Question: I am building windows phone 8 Html 5 application, since my computer does not have capability to show emulator I am testing on real device.
My code is like below, when I launch my application, I do not see anything about banner, however I cannot tap on the place where ad is coming (For example I cannot click top header of browser because I know banner is there but totally transparent - not visible)
Is there any idea why it is happening?
'''
<Grid x:Name="LayoutRoot" Background="Transparent">
<phone:WebBrowser x:Name="Browser"
HorizontalAlignment="Stretch"
VerticalAlignment="Stretch"
Loaded="Browser_Loaded"
NavigationFailed="Browser_NavigationFailed" />
<UI:AdControl ApplicationId="test_client"
AdUnitId="Image480_80" Margin="0,0,10,600" />
</Grid>
'''

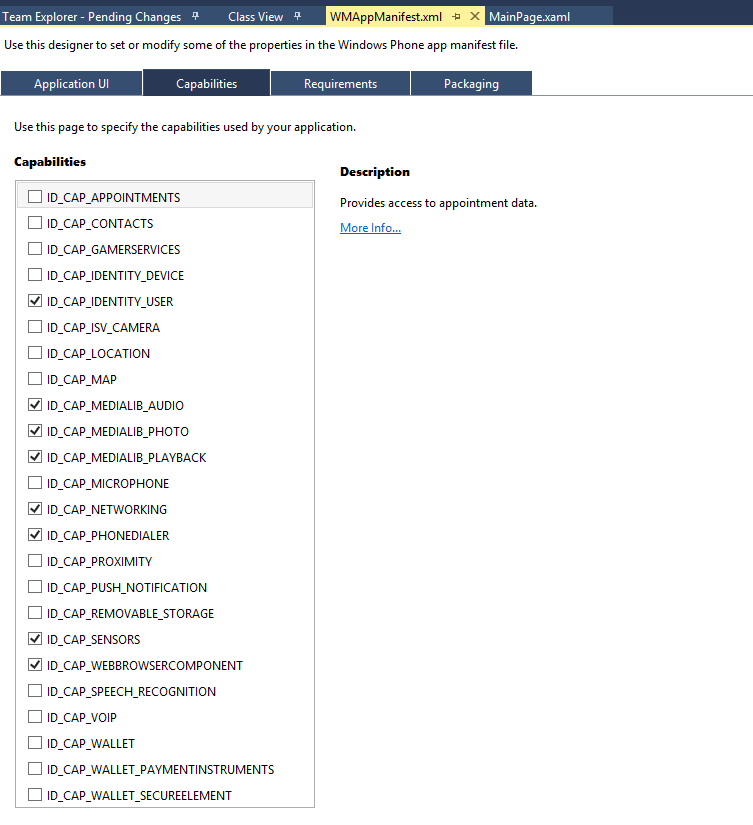
Answer: It could be that it's working but there wasn't an ad available when you ran it. Add an event handler to the ErrorOccurred event and see if it gets hit. If ErrorOccurred get's hit, you should be able to look at what the error was. Most likely it will just be that there isn't an ad to show.
It's happened to me a few times, but it was just the fact that there's more ad's being requested to be shown than there are ad's to fill the spaces.